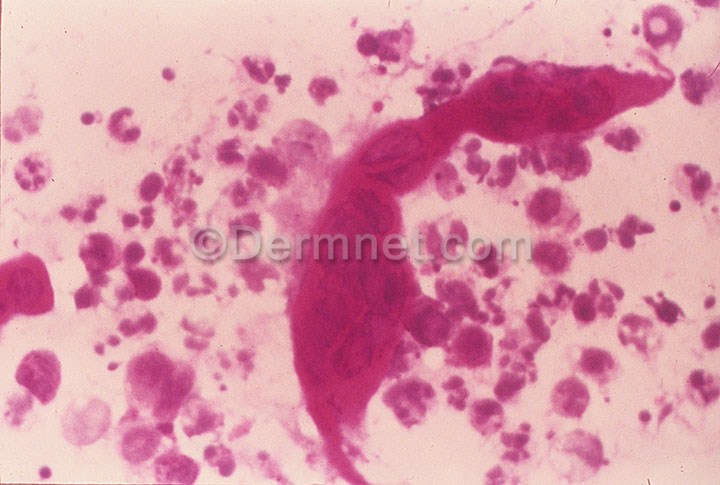
Disease: Warts Molluscum and other Viral Infections